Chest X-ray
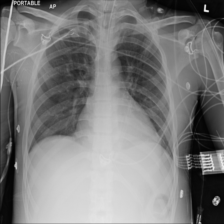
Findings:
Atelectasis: negative
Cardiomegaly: negative
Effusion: negative
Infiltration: negative
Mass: negative
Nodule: negative
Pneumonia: negative
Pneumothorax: negative
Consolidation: negative
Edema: negative
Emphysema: negative
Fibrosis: negative
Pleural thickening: negative
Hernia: negative